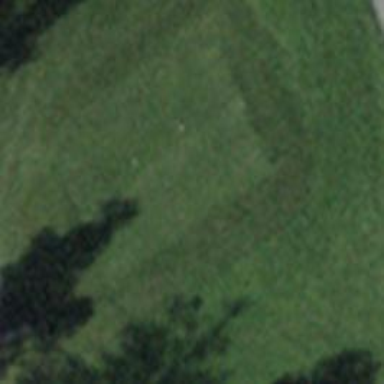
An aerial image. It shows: Golf tee.